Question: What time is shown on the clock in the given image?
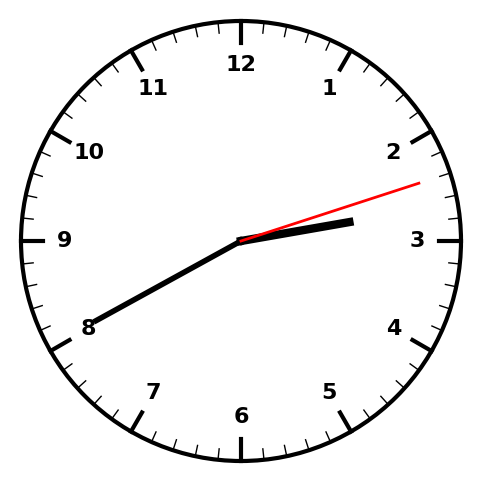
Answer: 02:40:12